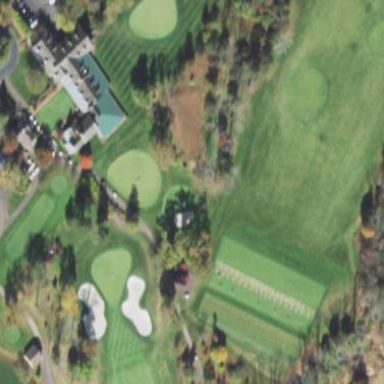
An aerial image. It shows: Grassy area used as driving range for golf.